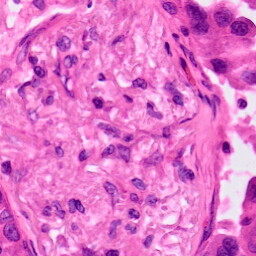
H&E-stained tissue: Lung